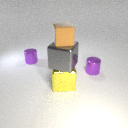
small purple metal cylinder behind large yellow metal cube